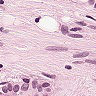
Metastatic tissue present: yes